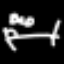
Label: bed